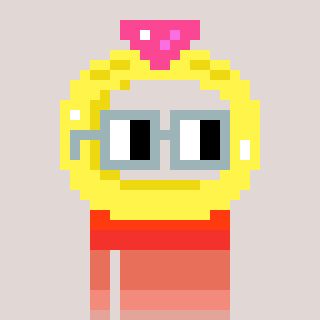
a pixel art character with square dark gray glasses, a ring-shaped head and a grayscale-colored body on a warm background